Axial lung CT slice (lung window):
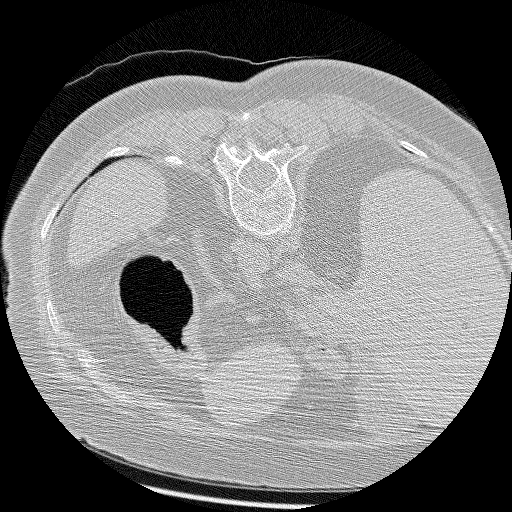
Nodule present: no